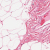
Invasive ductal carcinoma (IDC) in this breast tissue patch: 0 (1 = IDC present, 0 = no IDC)